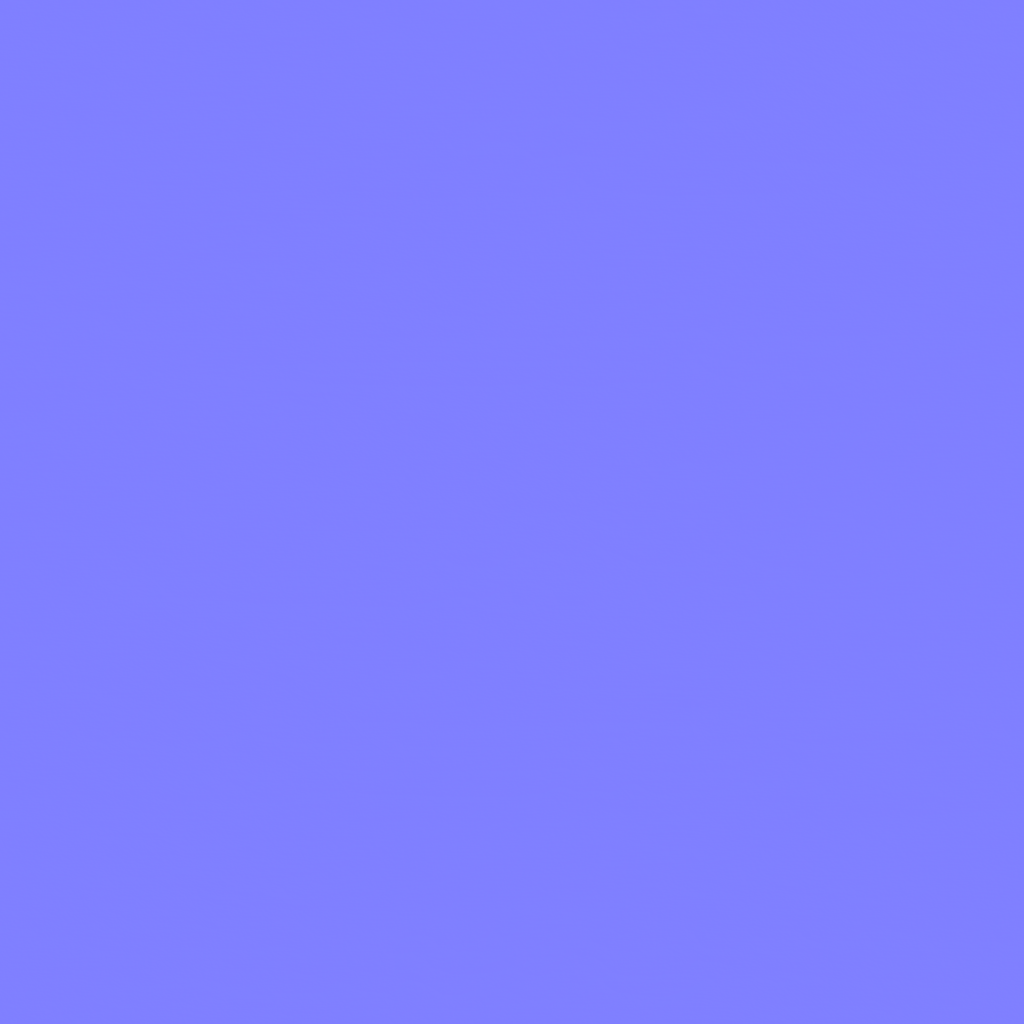
Texture map type: NormalGL